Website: macys
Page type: billing-address
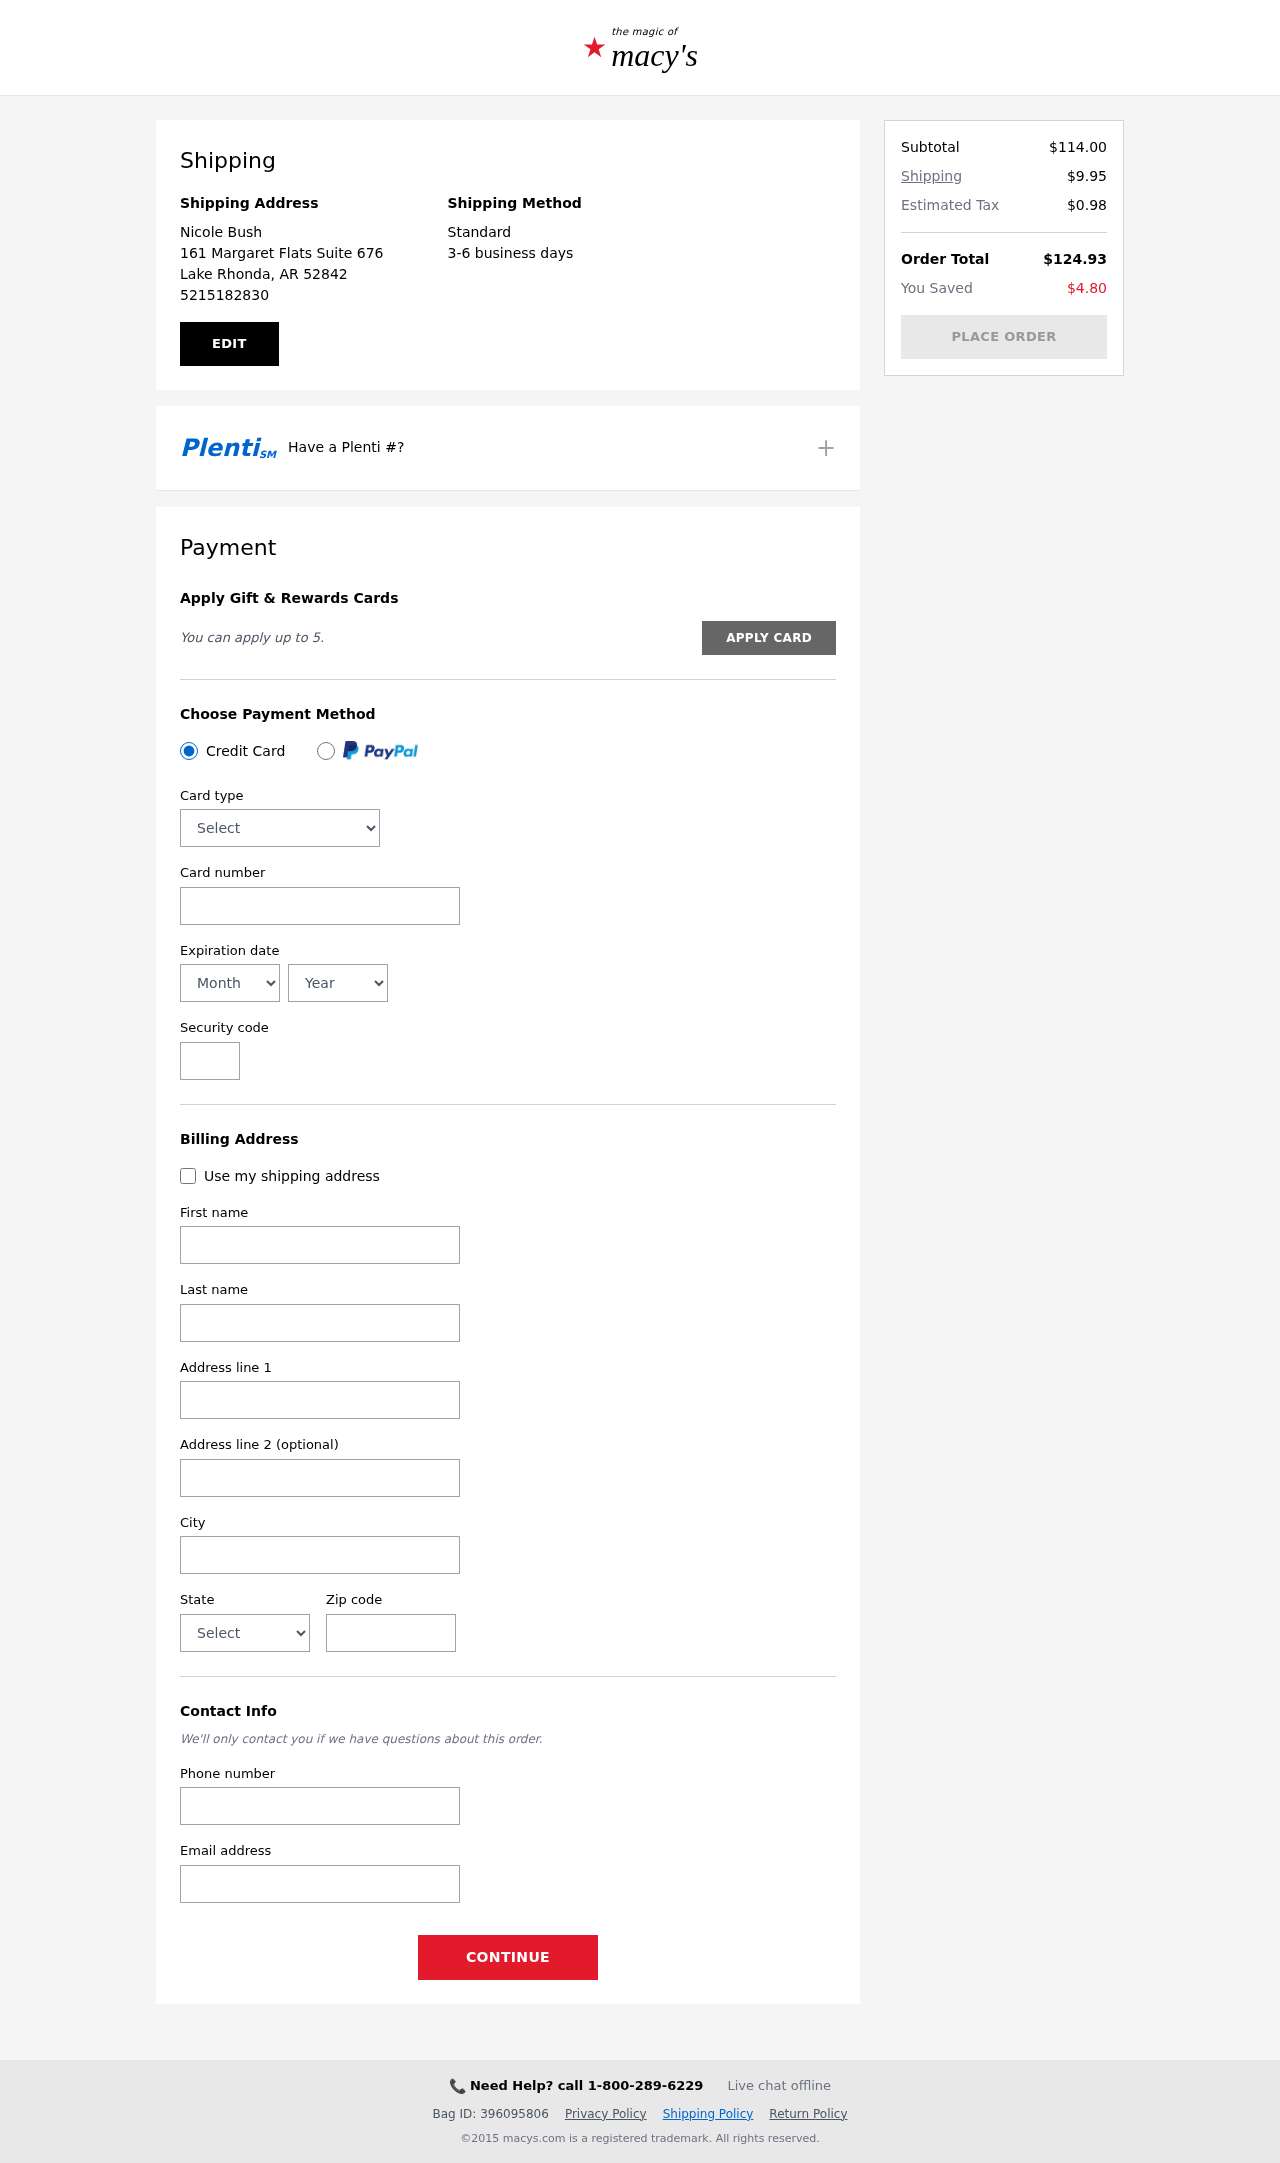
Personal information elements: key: PII_CARD_CVV
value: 9977
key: PII_CARD_EXPIRY_MONTH
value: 05
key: PII_CARD_EXPIRY_YEAR
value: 27
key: PII_CARD_NUMBER
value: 3443 1873 2804 787
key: PII_CARD_TYPE
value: American Express
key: PII_CITY
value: Lake Rhonda
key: PII_CITY_STATE_ZIP
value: Lake Rhonda, AR 52842
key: PII_EMAIL
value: nicolebush@gmail.com
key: PII_FIRSTNAME
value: Nicole
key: PII_FULLNAME
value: Nicole Bush
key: PII_LASTNAME
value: Bush
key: PII_PHONE
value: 5215182830
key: PII_POSTCODE
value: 52842
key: PII_STATE
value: Arkansas
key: PII_STREET
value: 161 Margaret Flats Suite 676
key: PII_STREET2
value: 07850 Suarez Heights
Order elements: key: ORDER_SUBTOTAL
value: $114.00
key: ORDER_SHIPPING_COST
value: $9.95
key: ORDER_TAX
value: $0.98
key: ORDER_TOTAL
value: $124.93
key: ORDER_SAVINGS
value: $4.80